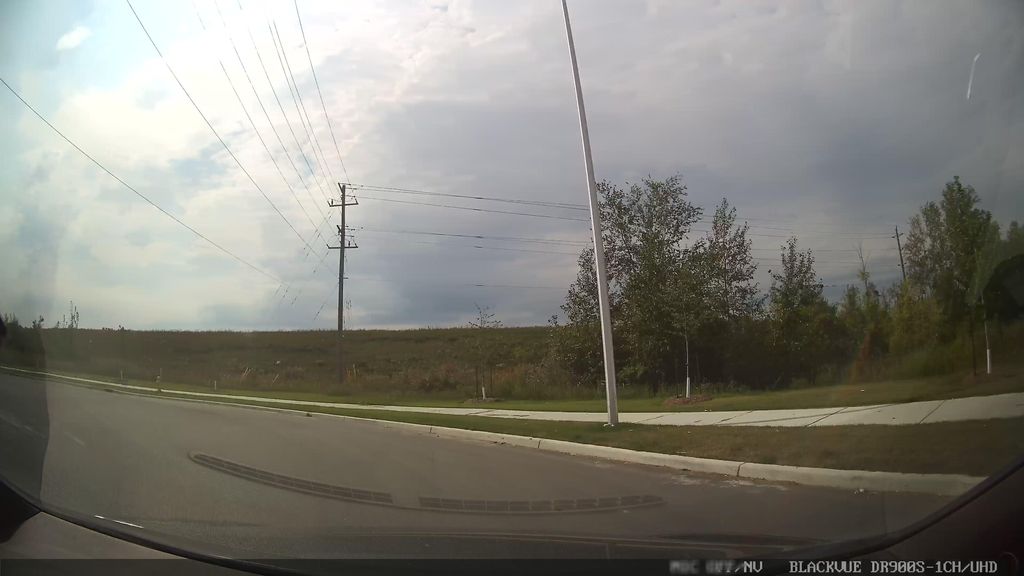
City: ottawa-gatineau